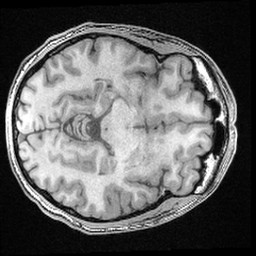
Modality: T1w
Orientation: axial
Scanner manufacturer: ge
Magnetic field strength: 3 T
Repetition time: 0.008572 s
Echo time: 0.003384 s